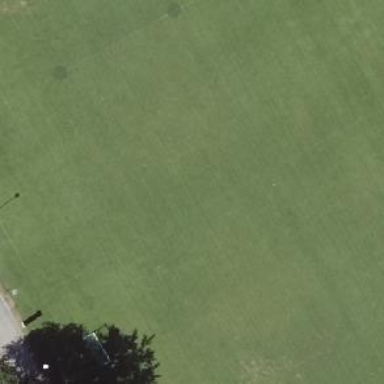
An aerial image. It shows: Soccer pitch designated for leisure and sports activities.